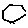
Label: hexagon